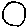
Label: circle